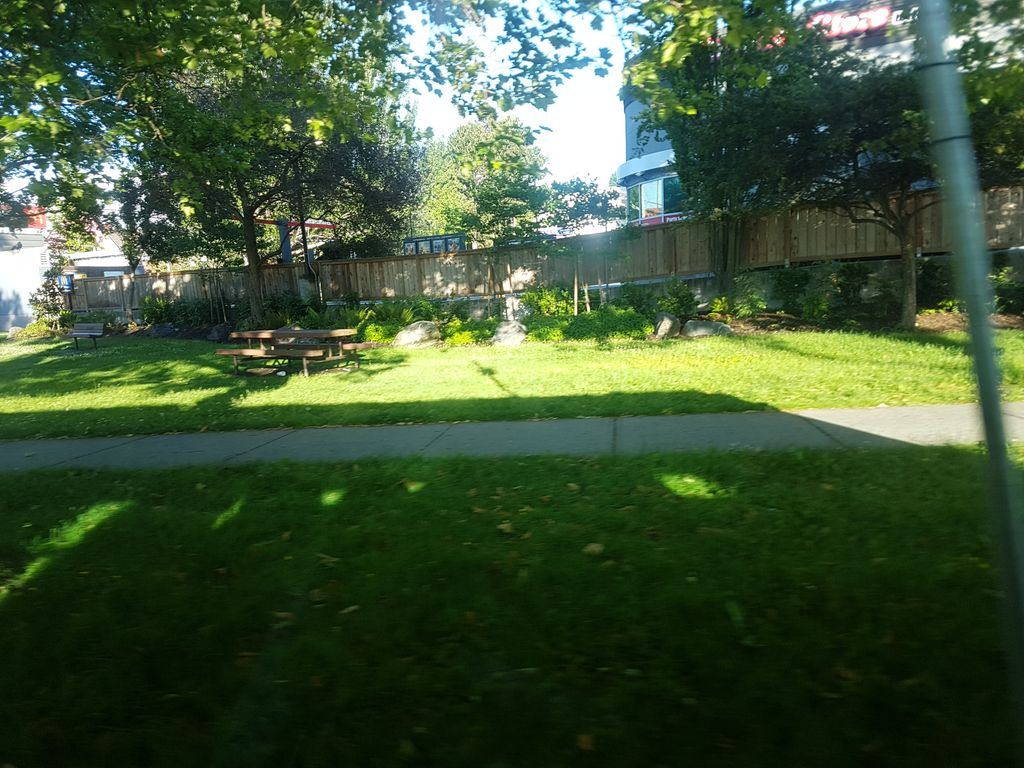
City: victoria